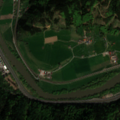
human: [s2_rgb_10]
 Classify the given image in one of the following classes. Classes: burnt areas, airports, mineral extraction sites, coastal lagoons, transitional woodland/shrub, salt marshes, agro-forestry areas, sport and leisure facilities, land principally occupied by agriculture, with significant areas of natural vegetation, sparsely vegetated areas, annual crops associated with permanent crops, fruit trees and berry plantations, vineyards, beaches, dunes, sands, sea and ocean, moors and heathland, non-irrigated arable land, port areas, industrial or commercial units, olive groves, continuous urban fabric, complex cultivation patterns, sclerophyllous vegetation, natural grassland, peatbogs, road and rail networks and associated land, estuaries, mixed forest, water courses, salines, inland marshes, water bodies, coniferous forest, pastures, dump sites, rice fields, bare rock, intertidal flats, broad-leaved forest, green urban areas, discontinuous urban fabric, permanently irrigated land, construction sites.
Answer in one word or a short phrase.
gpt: discontinuous urban fabric, complex cultivation patterns, coniferous forest, mixed forest, moors and heathland, water courses